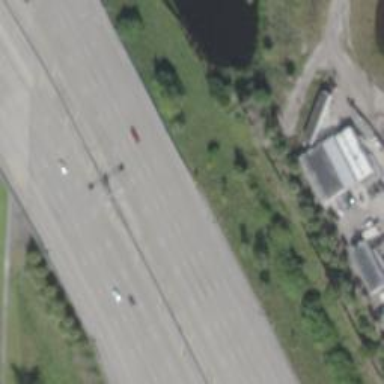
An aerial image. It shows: Motorway junction.